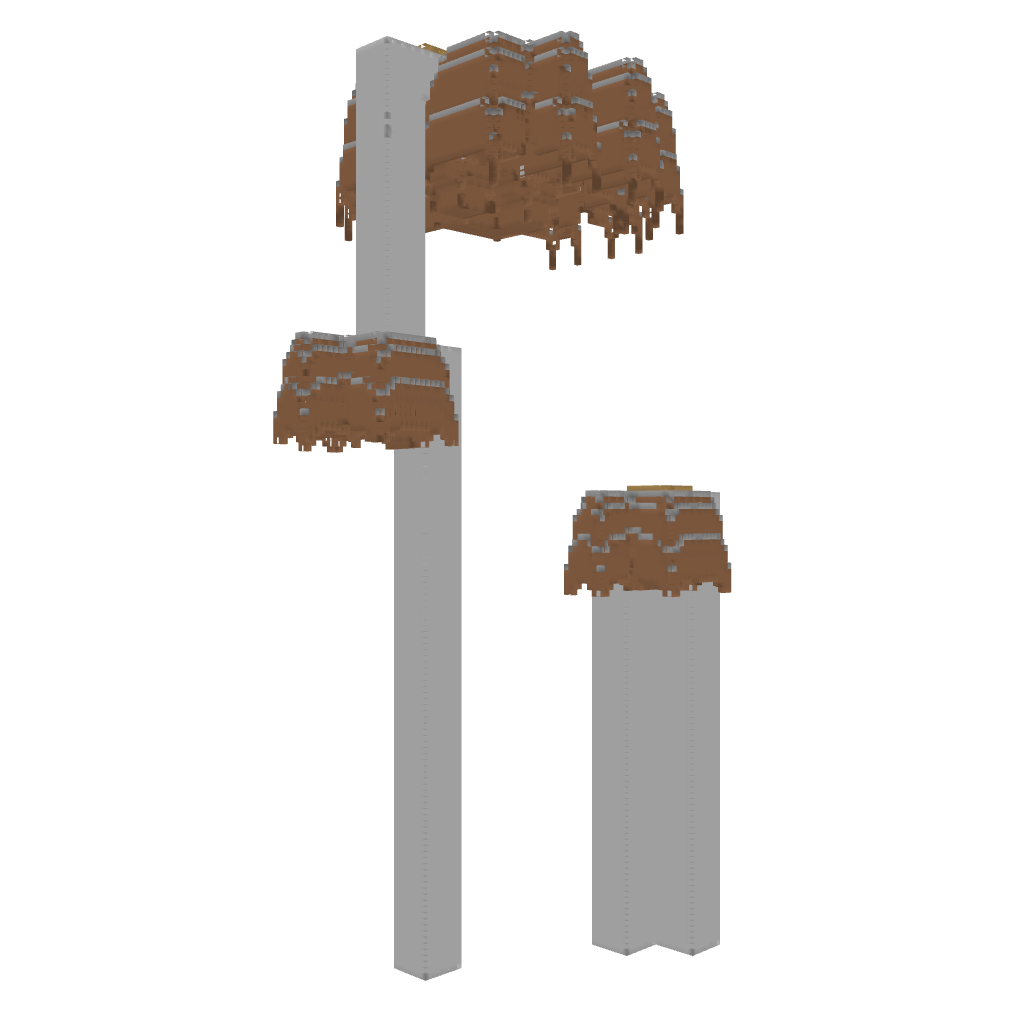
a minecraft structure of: Giant Floating Island